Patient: sex M, age 66
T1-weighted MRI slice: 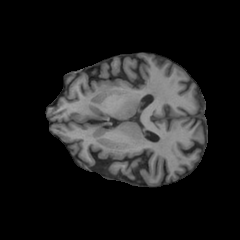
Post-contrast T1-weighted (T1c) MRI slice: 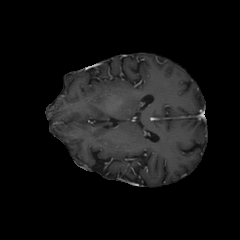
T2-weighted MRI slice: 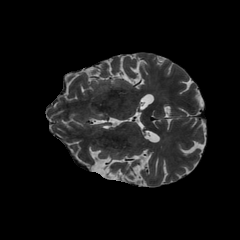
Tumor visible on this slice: no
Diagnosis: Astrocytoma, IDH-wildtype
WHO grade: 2